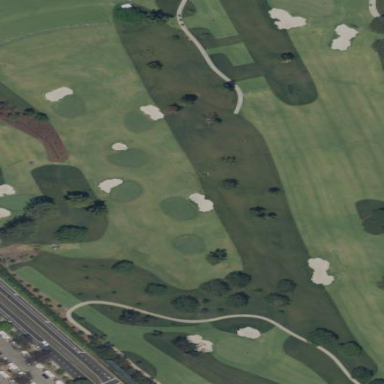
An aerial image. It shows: Rough area in golf course.